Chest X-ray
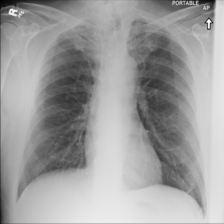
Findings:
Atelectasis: negative
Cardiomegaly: negative
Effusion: negative
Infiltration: negative
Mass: negative
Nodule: negative
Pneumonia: negative
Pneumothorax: negative
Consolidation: negative
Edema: negative
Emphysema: negative
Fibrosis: negative
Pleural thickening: negative
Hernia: negative